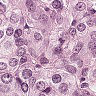
Metastatic tissue present: yes